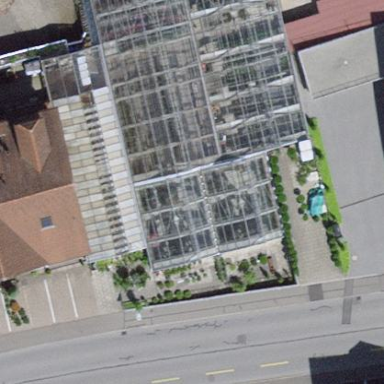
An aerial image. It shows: Greenhouse used for horticulture.